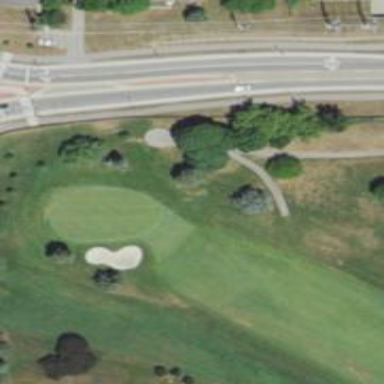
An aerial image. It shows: Service road designated as golf cart path.